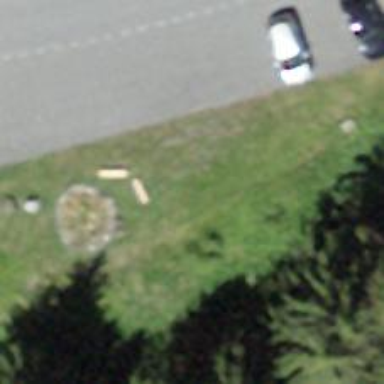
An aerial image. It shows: Bench.